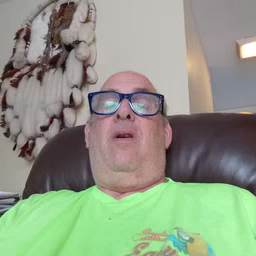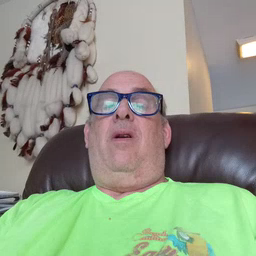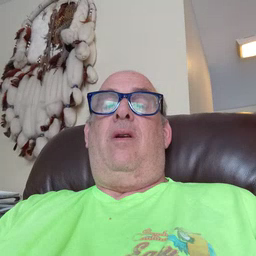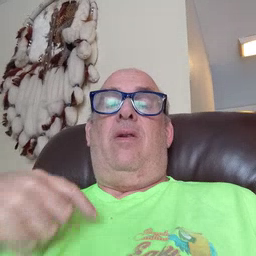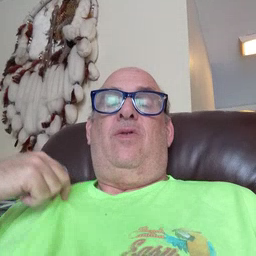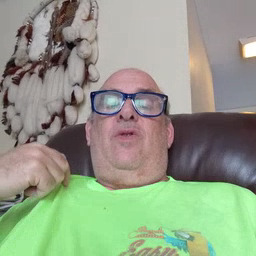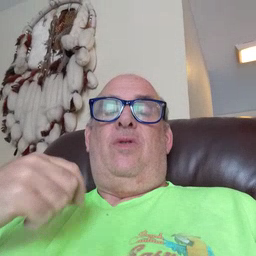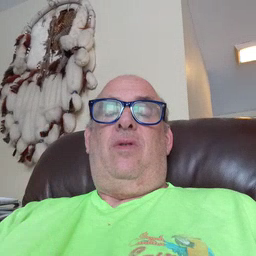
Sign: shirt